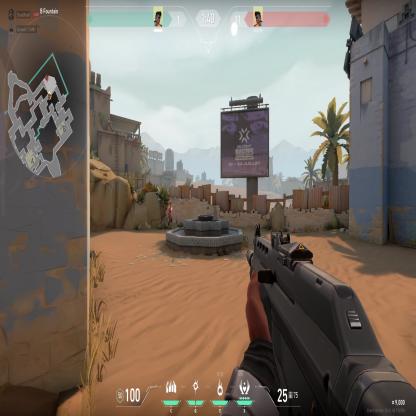
Label: enemy